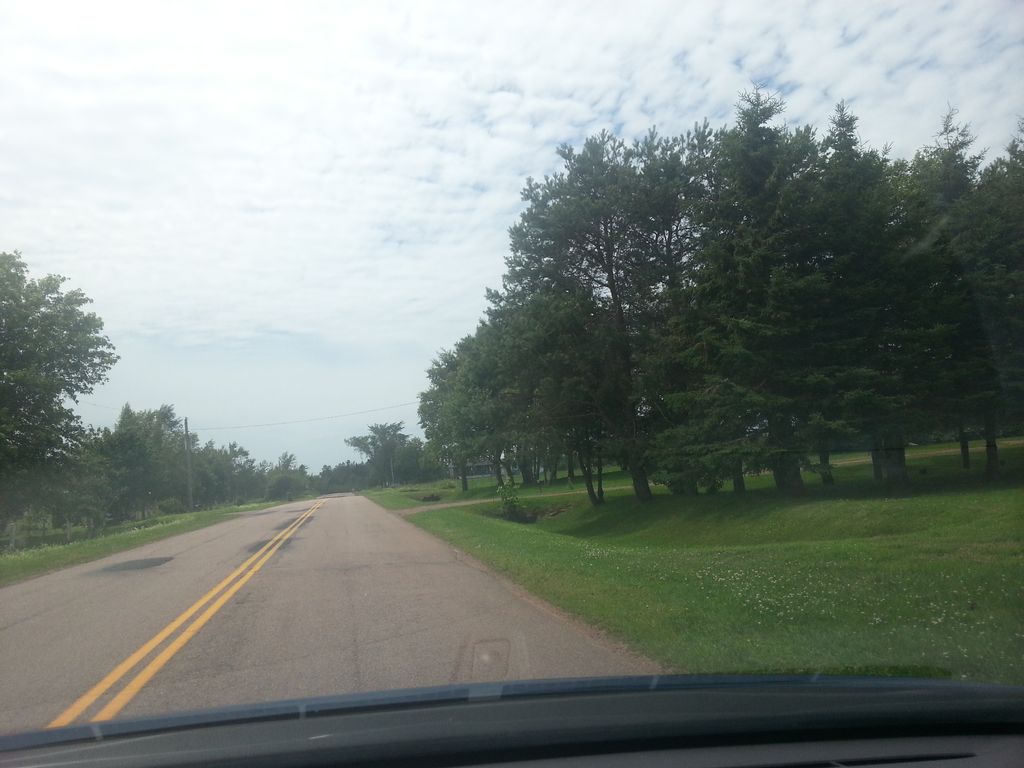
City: charlottetown